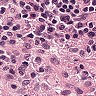
Metastatic tissue present: no